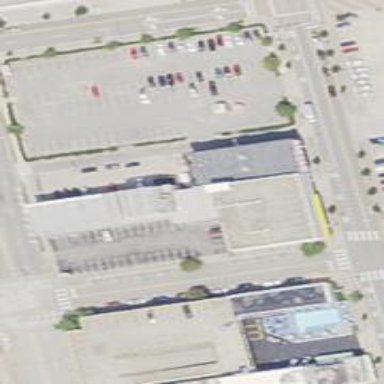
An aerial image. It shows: Building that is motel.